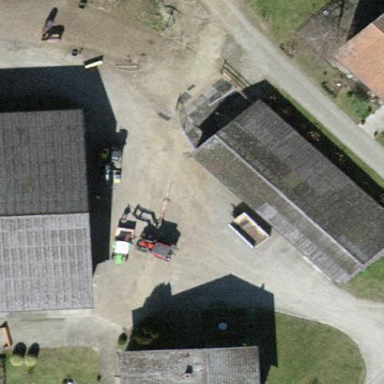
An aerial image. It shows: Farm auxiliary building with gabled roof.